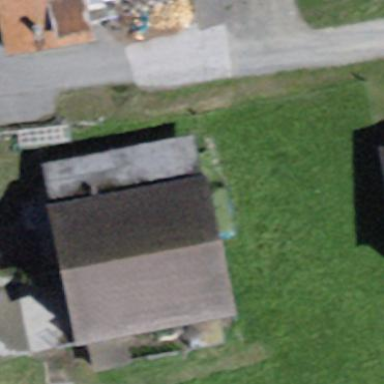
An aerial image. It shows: Barn.